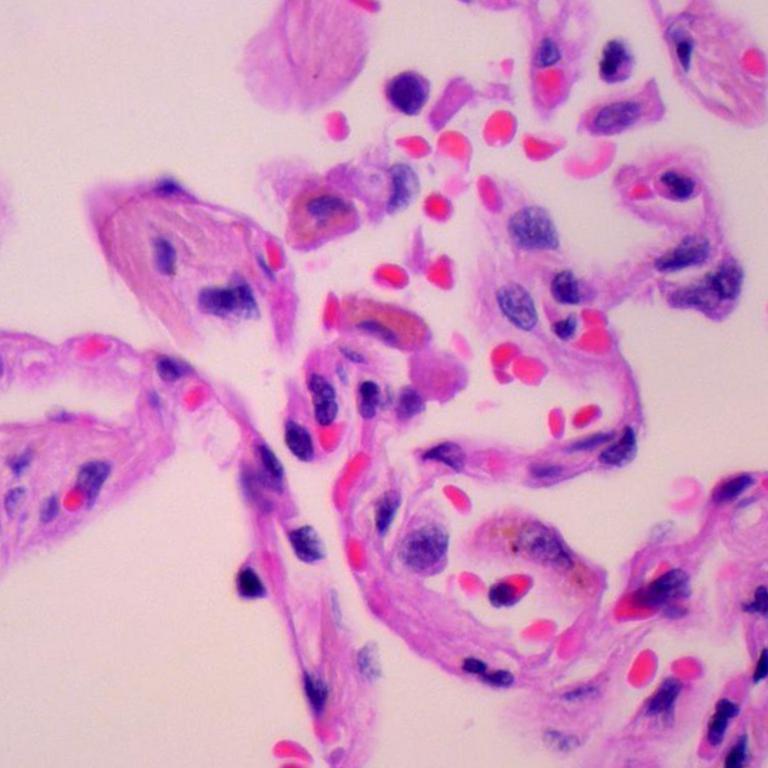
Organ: lung
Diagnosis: benign